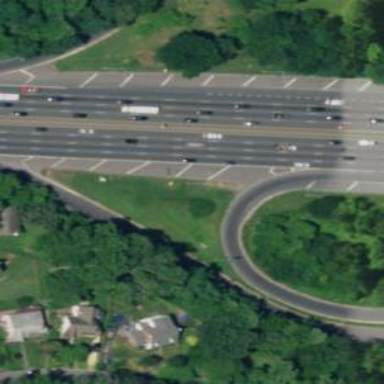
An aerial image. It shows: Motorway link.